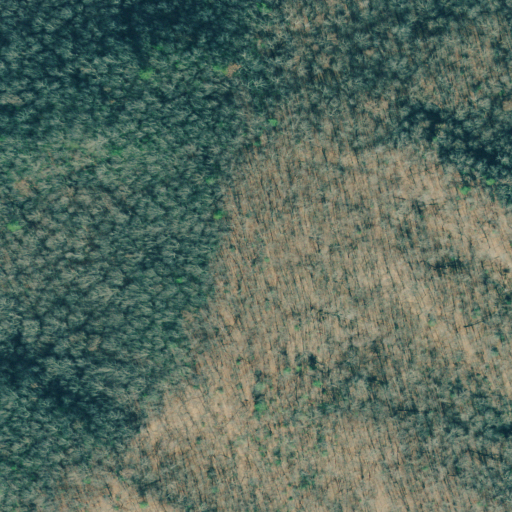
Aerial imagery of mountain in Georgia named Buzzard Rock Mountain containing deciduous forest and mixed forest